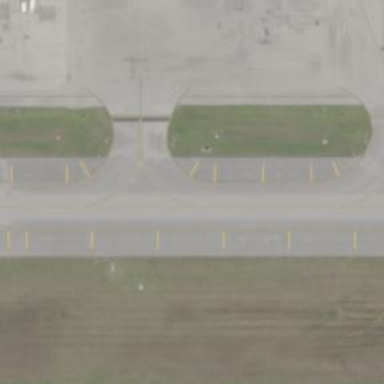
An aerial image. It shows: Image of taxiway at airport.